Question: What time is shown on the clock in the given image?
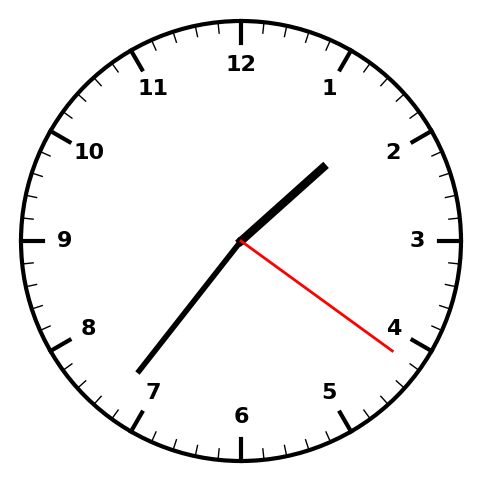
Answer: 01:36:21